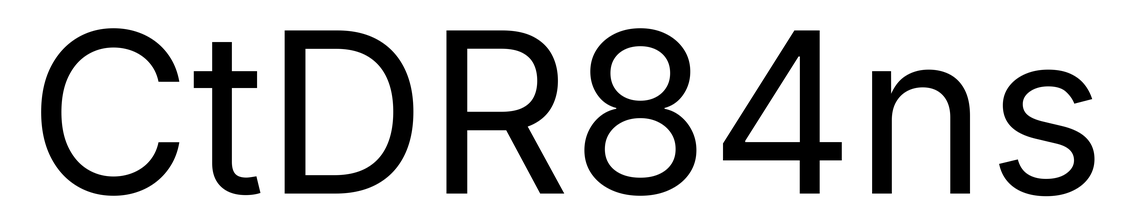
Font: Inter_Regular